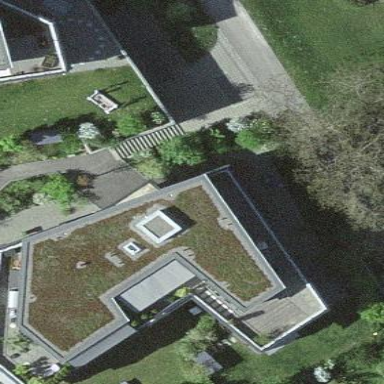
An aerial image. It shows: Residential building.